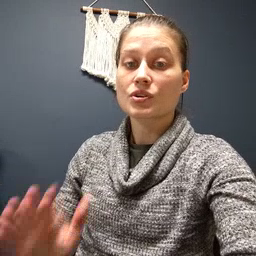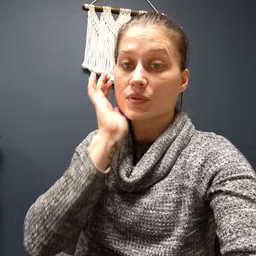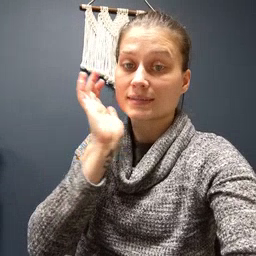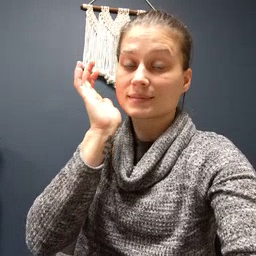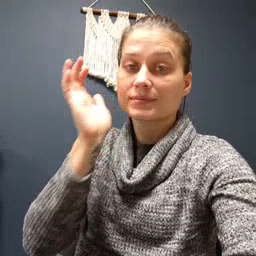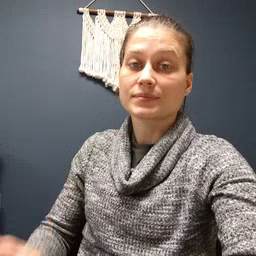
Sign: grass